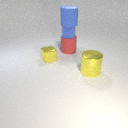
large blue rubber cylinder above large red rubber cylinder